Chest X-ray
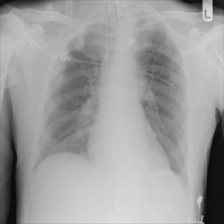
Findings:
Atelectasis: negative
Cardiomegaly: negative
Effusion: negative
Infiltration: negative
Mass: negative
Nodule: negative
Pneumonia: negative
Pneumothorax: negative
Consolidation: negative
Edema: negative
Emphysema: negative
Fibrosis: negative
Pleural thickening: negative
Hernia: negative